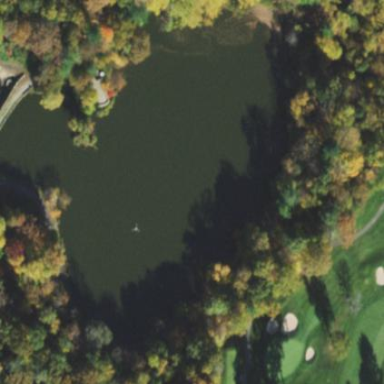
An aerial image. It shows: Serene lake surrounded by nature.